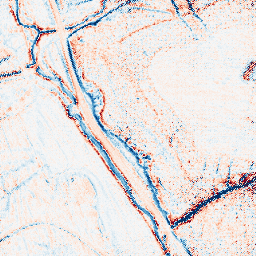
Category: multiscale
Decomposition family: dog_multiscale
Decomposition parameters: sigma_ratio: 1.6
n_scales: 3
base_sigma: 0.5
Upsampling method: regularized
Upsampling parameters: scale: 4
lambda_reg: 0.1
Upsampling scale: 4